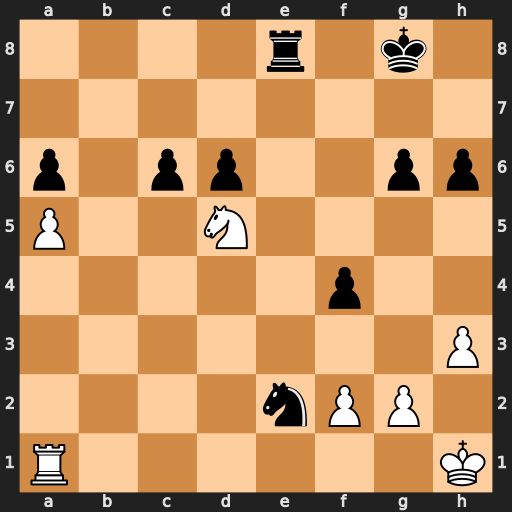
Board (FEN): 4r1k1/8/p1pp2pp/P2N4/5p2/7P/4nPP1/R6K
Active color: w
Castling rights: -
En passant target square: -
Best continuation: Nf6+ Kf7 Nxe8